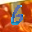
Label: 6